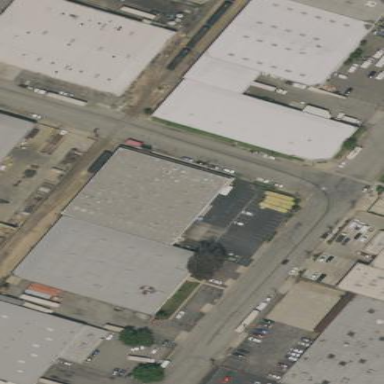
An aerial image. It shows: Warehouse building.